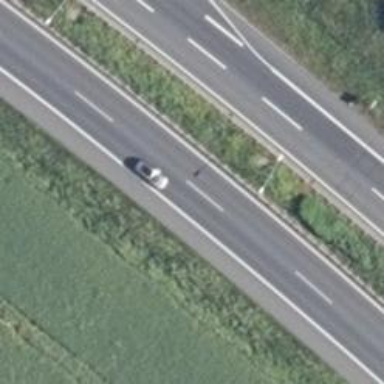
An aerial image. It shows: Asphalt trunk motorway.